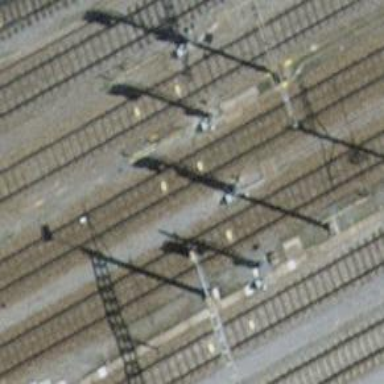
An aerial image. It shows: Railway signal.